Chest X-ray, PA view. Patient: 63 years old, sex M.
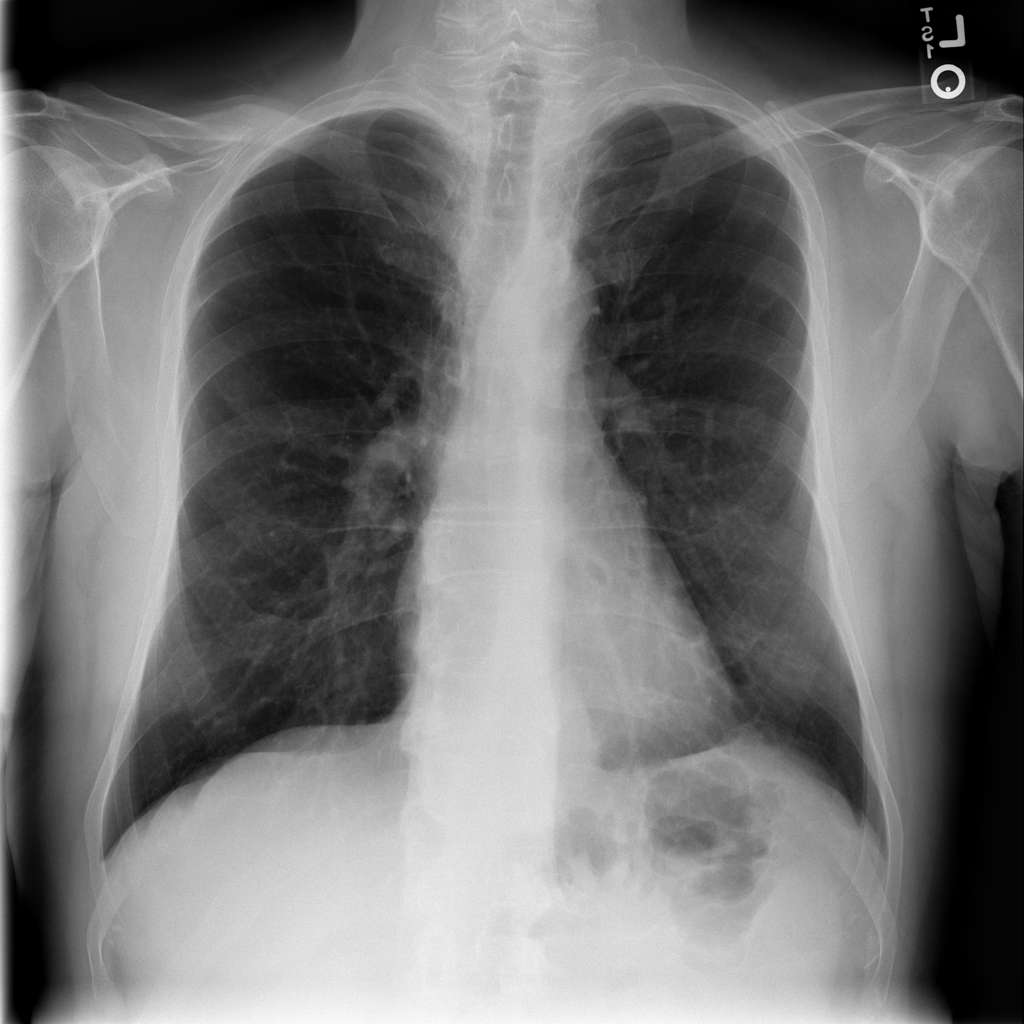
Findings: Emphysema